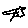
Label: bird